Question: Suddenly I have figured out that there is no automatic animation for non of them:

'Id'
### Question 1
How can I make them work as expected?
Is there a simple way to have an animation for seeing the transition ? Like moving a row between sections of a single list.
---
### Explaining:
Let's say I have three lists that group different states of elements of a single array:
'''
extension Call {
enum State: Equatable {
case inProgress
case accepted
case rejected
}
}
'''
The observable:
'''
class CallManager: ObservableObject {
@Published var calls: [Call]
init(visits: [Call] = []) { self.calls = visits }
}
'''
And Call is a simple Identifiable:
'''
struct Call: Identifiable & Equatable & Hashable {
let id = UUID()
var state: State
}
'''
By making these bindings, I have bind all lists to the core 'calls' array:
'''
extension CallManager {
func bindingCalls(for state: Call.State) -> Binding<[Call]> {
Binding<[Call]>(
get: { self.calls.filter { $0.state == state } },
set: { // TODO: Find a better way for this
self.calls.removeAll(where: { $0.state == state })
self.calls.append(contentsOf: $0)
}
)
}
var inProgress: Binding<[Call]> { bindingCalls(for: .inProgress) }
var accepted: Binding<[Call]> { bindingCalls(for: .accepted) }
var rejected: Binding<[Call]> { bindingCalls(for: .rejected) }
}
'''
And here is the View code:
'''
struct ContentView: View {
@StateObject var visitManager = CallManager(visits: [
Call(state: .inProgress),
Call(state: .accepted),
Call(state: .accepted),
Call(state: .inProgress),
Call(state: .inProgress),
Call(state: .rejected)
])
var body: some View {
HStack {
List(visitManager.inProgress) { $call in
CallView(call: $call)
}
List(visitManager.accepted) { $call in
CallView(call: $call)
}
List(visitManager.rejected) { $call in
CallView(call: $call)
}
}
}
}
struct CallView: View & Identifiable {
@Binding var call: Call
var id: UUID { call.id }
var body: some View {
Text(call.id.uuidString.prefix(15))
.foregroundColor(call.state.color)
.onTapGesture(count: 2) { call.state = .rejected }
.onTapGesture { call.state = .accepted }
}
}
extension Call.State {
var color: Color {
switch self {
case .inProgress: return .blue
case .rejected: return .red
case .accepted: return .green
}
}
}
'''
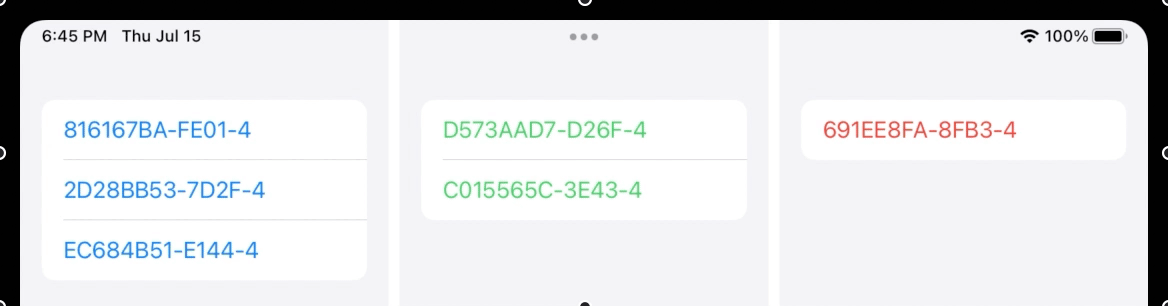
Answer: You can enable the animations on the List view:
'''
List(visitManager.inProgress) { $call in
CallView(call: $call)
}
.animation(.default)
'''
Or wrap the changes in a withAnimation block:
'''
.onTapGesture { withAnimation { call.state = .accepted } }
'''
As for the animation between the columns, you can get something like that with '.matchedGeometryEffect'. afaik it will always look a bit crumbly between List, to make it look good you need to use a 'VStack' (but then loose all the comfort of the List view). For example:
'''
import SwiftUI
extension Call {
enum State: Equatable, CaseIterable {
case inProgress
case accepted
case rejected
}
}
class CallManager: ObservableObject {
@Published var calls: [Call]
init(visits: [Call] = []) { calls = visits }
}
struct Call: Identifiable & Equatable & Hashable {
let id = UUID()
var state: State
}
struct ContentView: View {
@Namespace var items
@StateObject var visitManager = CallManager(visits: [
Call(state: .inProgress),
Call(state: .accepted),
Call(state: .accepted),
Call(state: .inProgress),
Call(state: .inProgress),
Call(state: .rejected),
])
var body: some View {
HStack(alignment: .top) {
ForEach(Call.State.allCases, id: \.self) { state in
VStack {
List(visitManager.calls.filter { $0.state == state }) { call in
CallView(call: call)
.id(call.id)
.matchedGeometryEffect(id: call.id, in: items)
.onTapGesture {
if let idx = visitManager.calls.firstIndex(where: { $0.id == call.id }) {
withAnimation {
visitManager.calls[idx].state = .rejected
}
}
}
}
}
}
}
}
}
struct CallView: View & Identifiable {
var call: Call
var id: UUID { call.id }
var body: some View {
Text(call.id.uuidString.prefix(15))
.foregroundColor(call.state.color)
}
}
extension Call.State {
var color: Color {
switch self {
case .inProgress: return .blue
case .rejected: return .red
case .accepted: return .green
}
}
}
'''